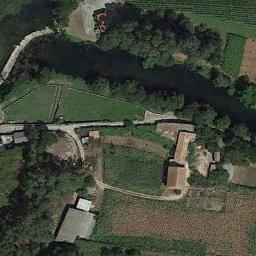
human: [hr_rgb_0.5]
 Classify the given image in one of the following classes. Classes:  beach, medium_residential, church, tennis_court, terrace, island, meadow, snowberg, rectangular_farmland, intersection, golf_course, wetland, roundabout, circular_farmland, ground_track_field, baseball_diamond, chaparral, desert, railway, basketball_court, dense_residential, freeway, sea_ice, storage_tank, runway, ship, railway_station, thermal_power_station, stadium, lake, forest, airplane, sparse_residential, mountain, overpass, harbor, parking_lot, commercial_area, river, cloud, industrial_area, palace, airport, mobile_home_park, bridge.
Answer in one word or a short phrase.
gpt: river